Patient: sex M, age 48
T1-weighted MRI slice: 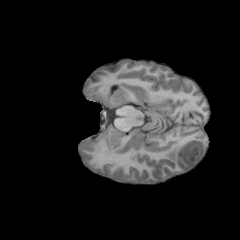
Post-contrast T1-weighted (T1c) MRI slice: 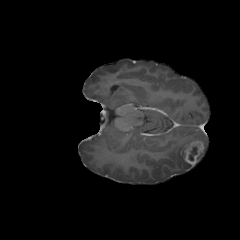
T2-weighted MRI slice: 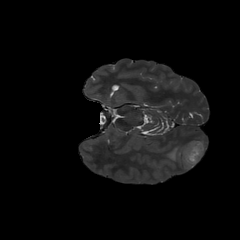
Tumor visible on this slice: yes
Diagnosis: Glioblastoma, IDH-wildtype
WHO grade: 4